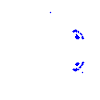
Particle: pion